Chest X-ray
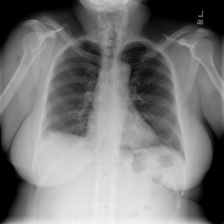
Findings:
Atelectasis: negative
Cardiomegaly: negative
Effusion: positive
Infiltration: positive
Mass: negative
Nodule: negative
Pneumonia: negative
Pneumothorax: negative
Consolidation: negative
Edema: negative
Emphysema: negative
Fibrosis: negative
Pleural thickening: negative
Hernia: negative